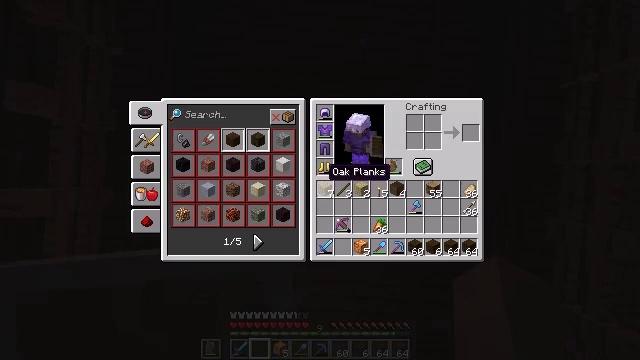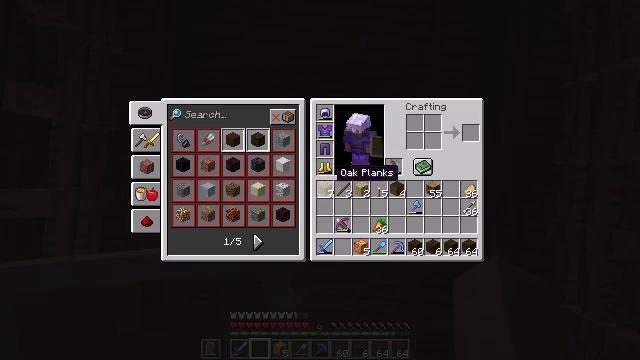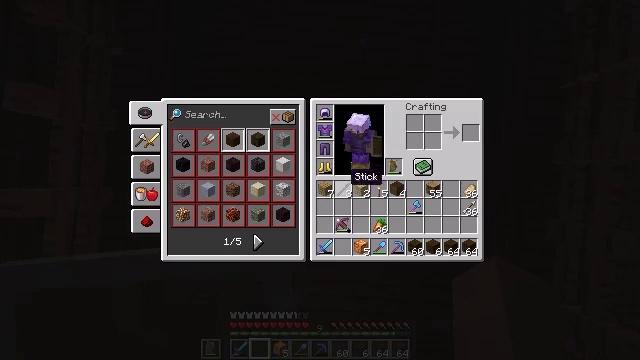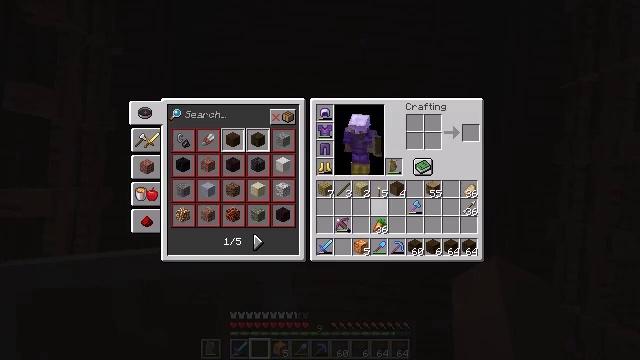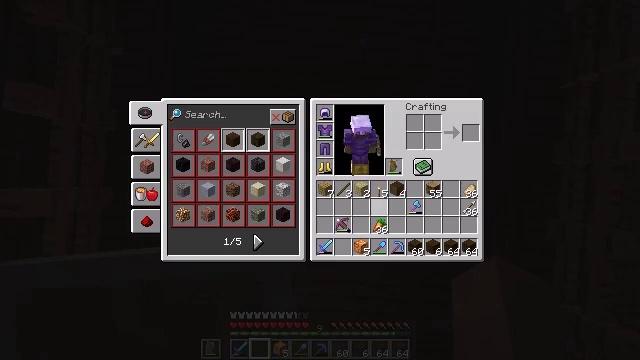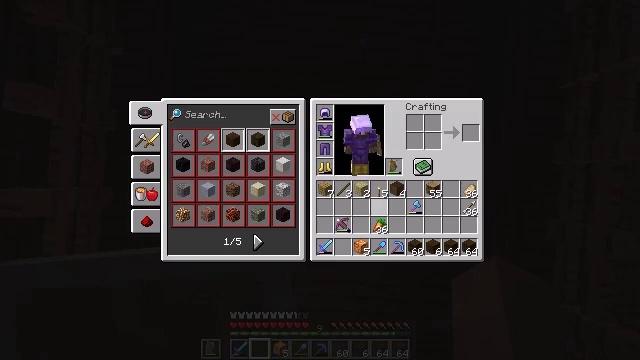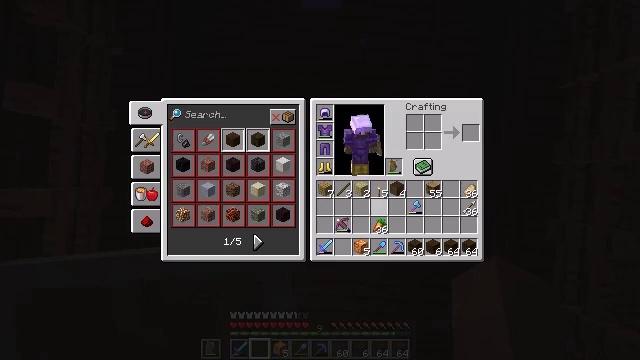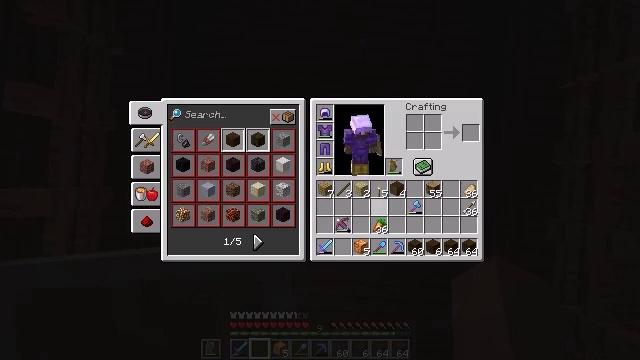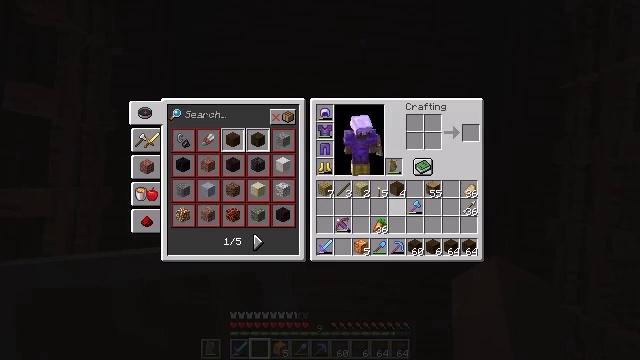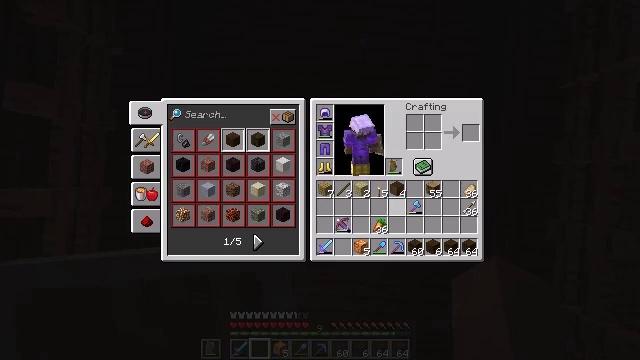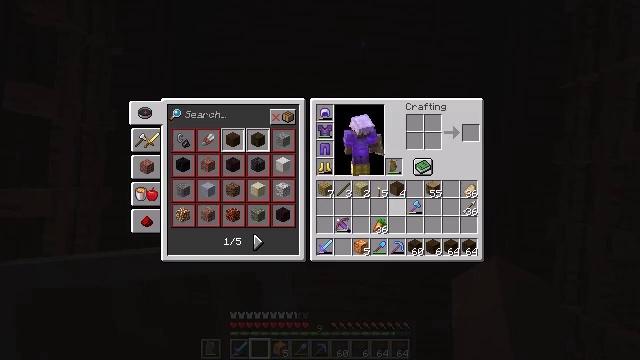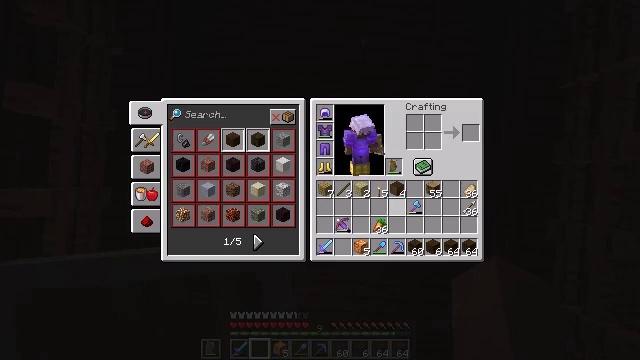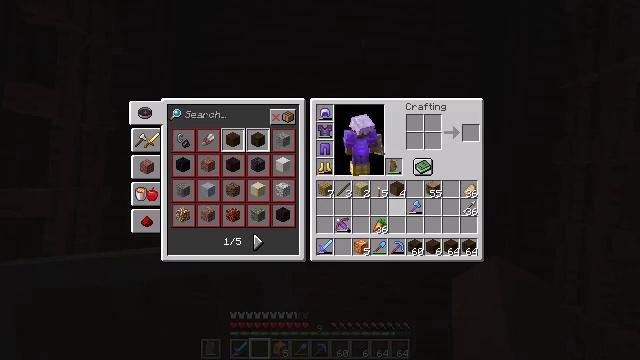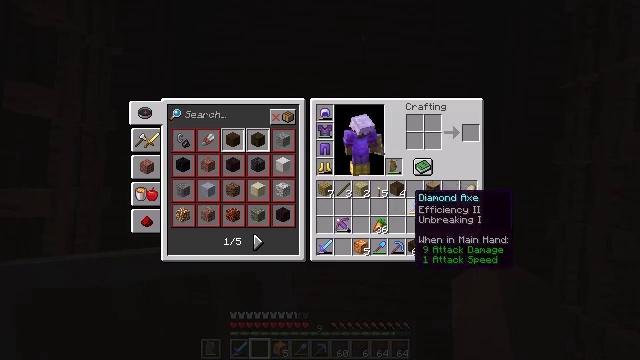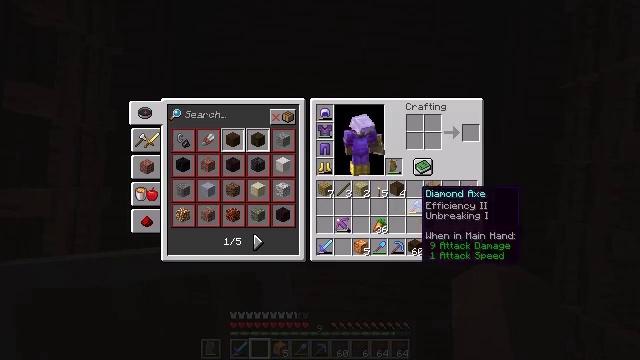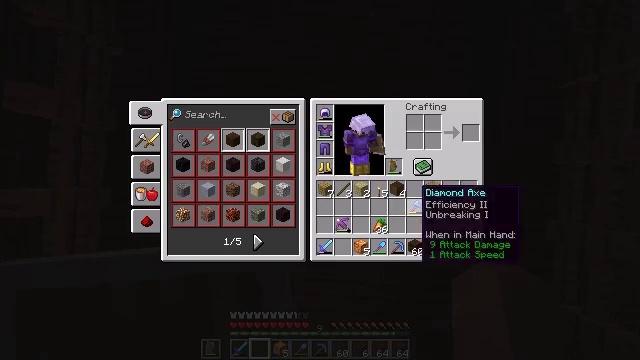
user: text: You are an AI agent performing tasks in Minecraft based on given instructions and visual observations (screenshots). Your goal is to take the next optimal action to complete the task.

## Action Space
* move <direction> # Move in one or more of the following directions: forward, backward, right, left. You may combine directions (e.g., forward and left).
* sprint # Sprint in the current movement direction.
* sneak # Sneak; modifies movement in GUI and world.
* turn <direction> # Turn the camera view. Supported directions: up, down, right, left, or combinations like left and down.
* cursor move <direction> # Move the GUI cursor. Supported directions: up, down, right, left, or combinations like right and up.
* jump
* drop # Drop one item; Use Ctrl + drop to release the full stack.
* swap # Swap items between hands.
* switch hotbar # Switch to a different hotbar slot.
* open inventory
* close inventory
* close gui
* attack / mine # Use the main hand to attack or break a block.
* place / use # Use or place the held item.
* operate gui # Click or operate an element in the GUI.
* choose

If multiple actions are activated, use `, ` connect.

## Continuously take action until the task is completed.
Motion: motion action
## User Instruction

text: Mine dark oak planks.
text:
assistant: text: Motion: cursor move right
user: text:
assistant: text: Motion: sneak, cursor move right
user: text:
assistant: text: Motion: sneak, cursor move right and down
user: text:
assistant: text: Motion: sneak
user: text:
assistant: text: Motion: sneak
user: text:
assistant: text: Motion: sneak
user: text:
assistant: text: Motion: sneak
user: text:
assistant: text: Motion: sneak, cursor move right
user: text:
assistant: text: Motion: sneak
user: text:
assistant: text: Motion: sneak
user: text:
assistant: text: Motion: sneak
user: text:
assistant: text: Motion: sneak
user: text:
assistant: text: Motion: sneak
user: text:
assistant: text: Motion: sneak
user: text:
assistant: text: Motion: sneak
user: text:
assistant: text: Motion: sneak
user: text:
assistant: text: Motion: sneak, switch to hotbar 2
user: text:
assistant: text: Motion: sneak, switch to hotbar 2
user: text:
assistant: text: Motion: sneak, switch to hotbar 2
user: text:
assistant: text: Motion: sneak
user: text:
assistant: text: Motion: no_op
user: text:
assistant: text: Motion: no_op
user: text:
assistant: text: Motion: turn left and down
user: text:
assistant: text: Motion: turn down
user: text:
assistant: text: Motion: turn right and down
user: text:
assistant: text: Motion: turn down
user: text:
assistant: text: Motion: switch to hotbar 2
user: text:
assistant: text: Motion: turn up, switch to hotbar 2
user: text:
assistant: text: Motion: switch to hotbar 2
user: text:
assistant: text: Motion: no_op